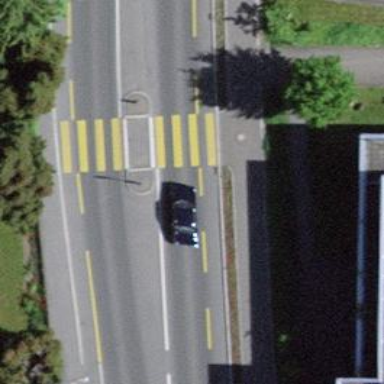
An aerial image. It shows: Zebra crossing with island in the middle.